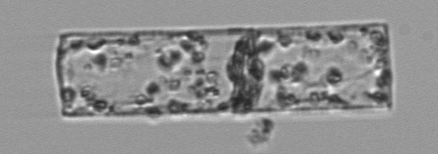
Label: Guinardia_flaccida